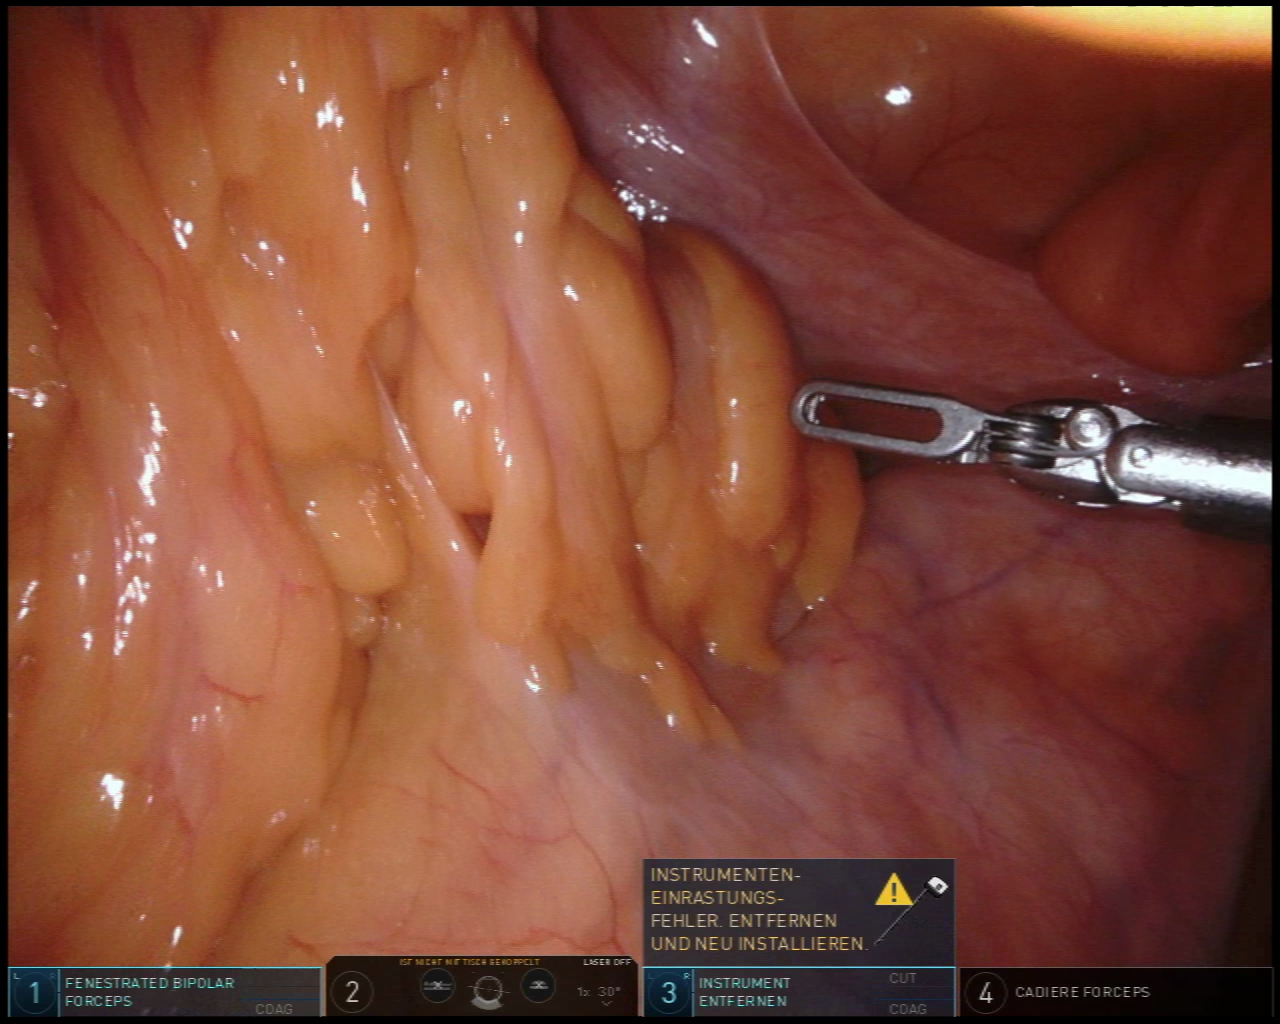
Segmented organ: abdominal_wall
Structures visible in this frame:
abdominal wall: yes
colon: no
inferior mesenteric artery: no
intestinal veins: no
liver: no
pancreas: no
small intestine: no
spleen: no
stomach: no
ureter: no
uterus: no
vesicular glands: no